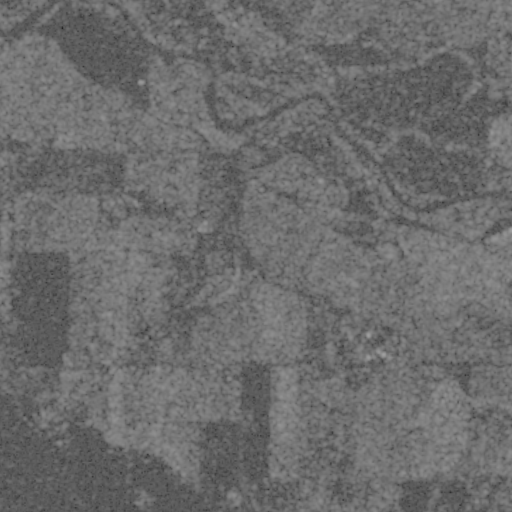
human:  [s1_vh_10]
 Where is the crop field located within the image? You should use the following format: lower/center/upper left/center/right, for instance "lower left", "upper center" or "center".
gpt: The crop field is located in the center right of the image.
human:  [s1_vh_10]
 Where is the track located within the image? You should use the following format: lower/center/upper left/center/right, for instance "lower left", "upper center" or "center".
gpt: There is no track in the image.

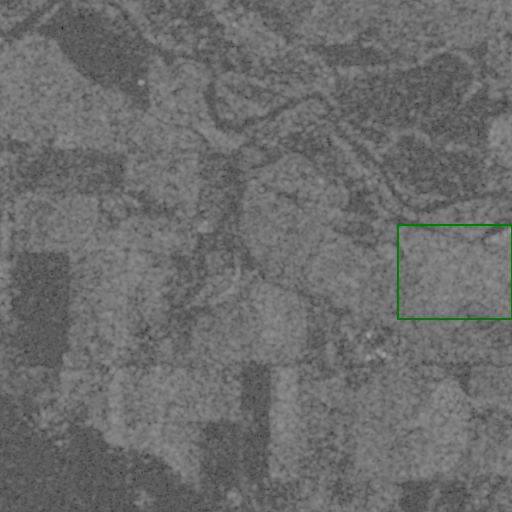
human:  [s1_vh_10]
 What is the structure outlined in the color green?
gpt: The structure outlined in green is a crop field.
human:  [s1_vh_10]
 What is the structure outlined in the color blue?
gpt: There is no blue outline.